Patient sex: M
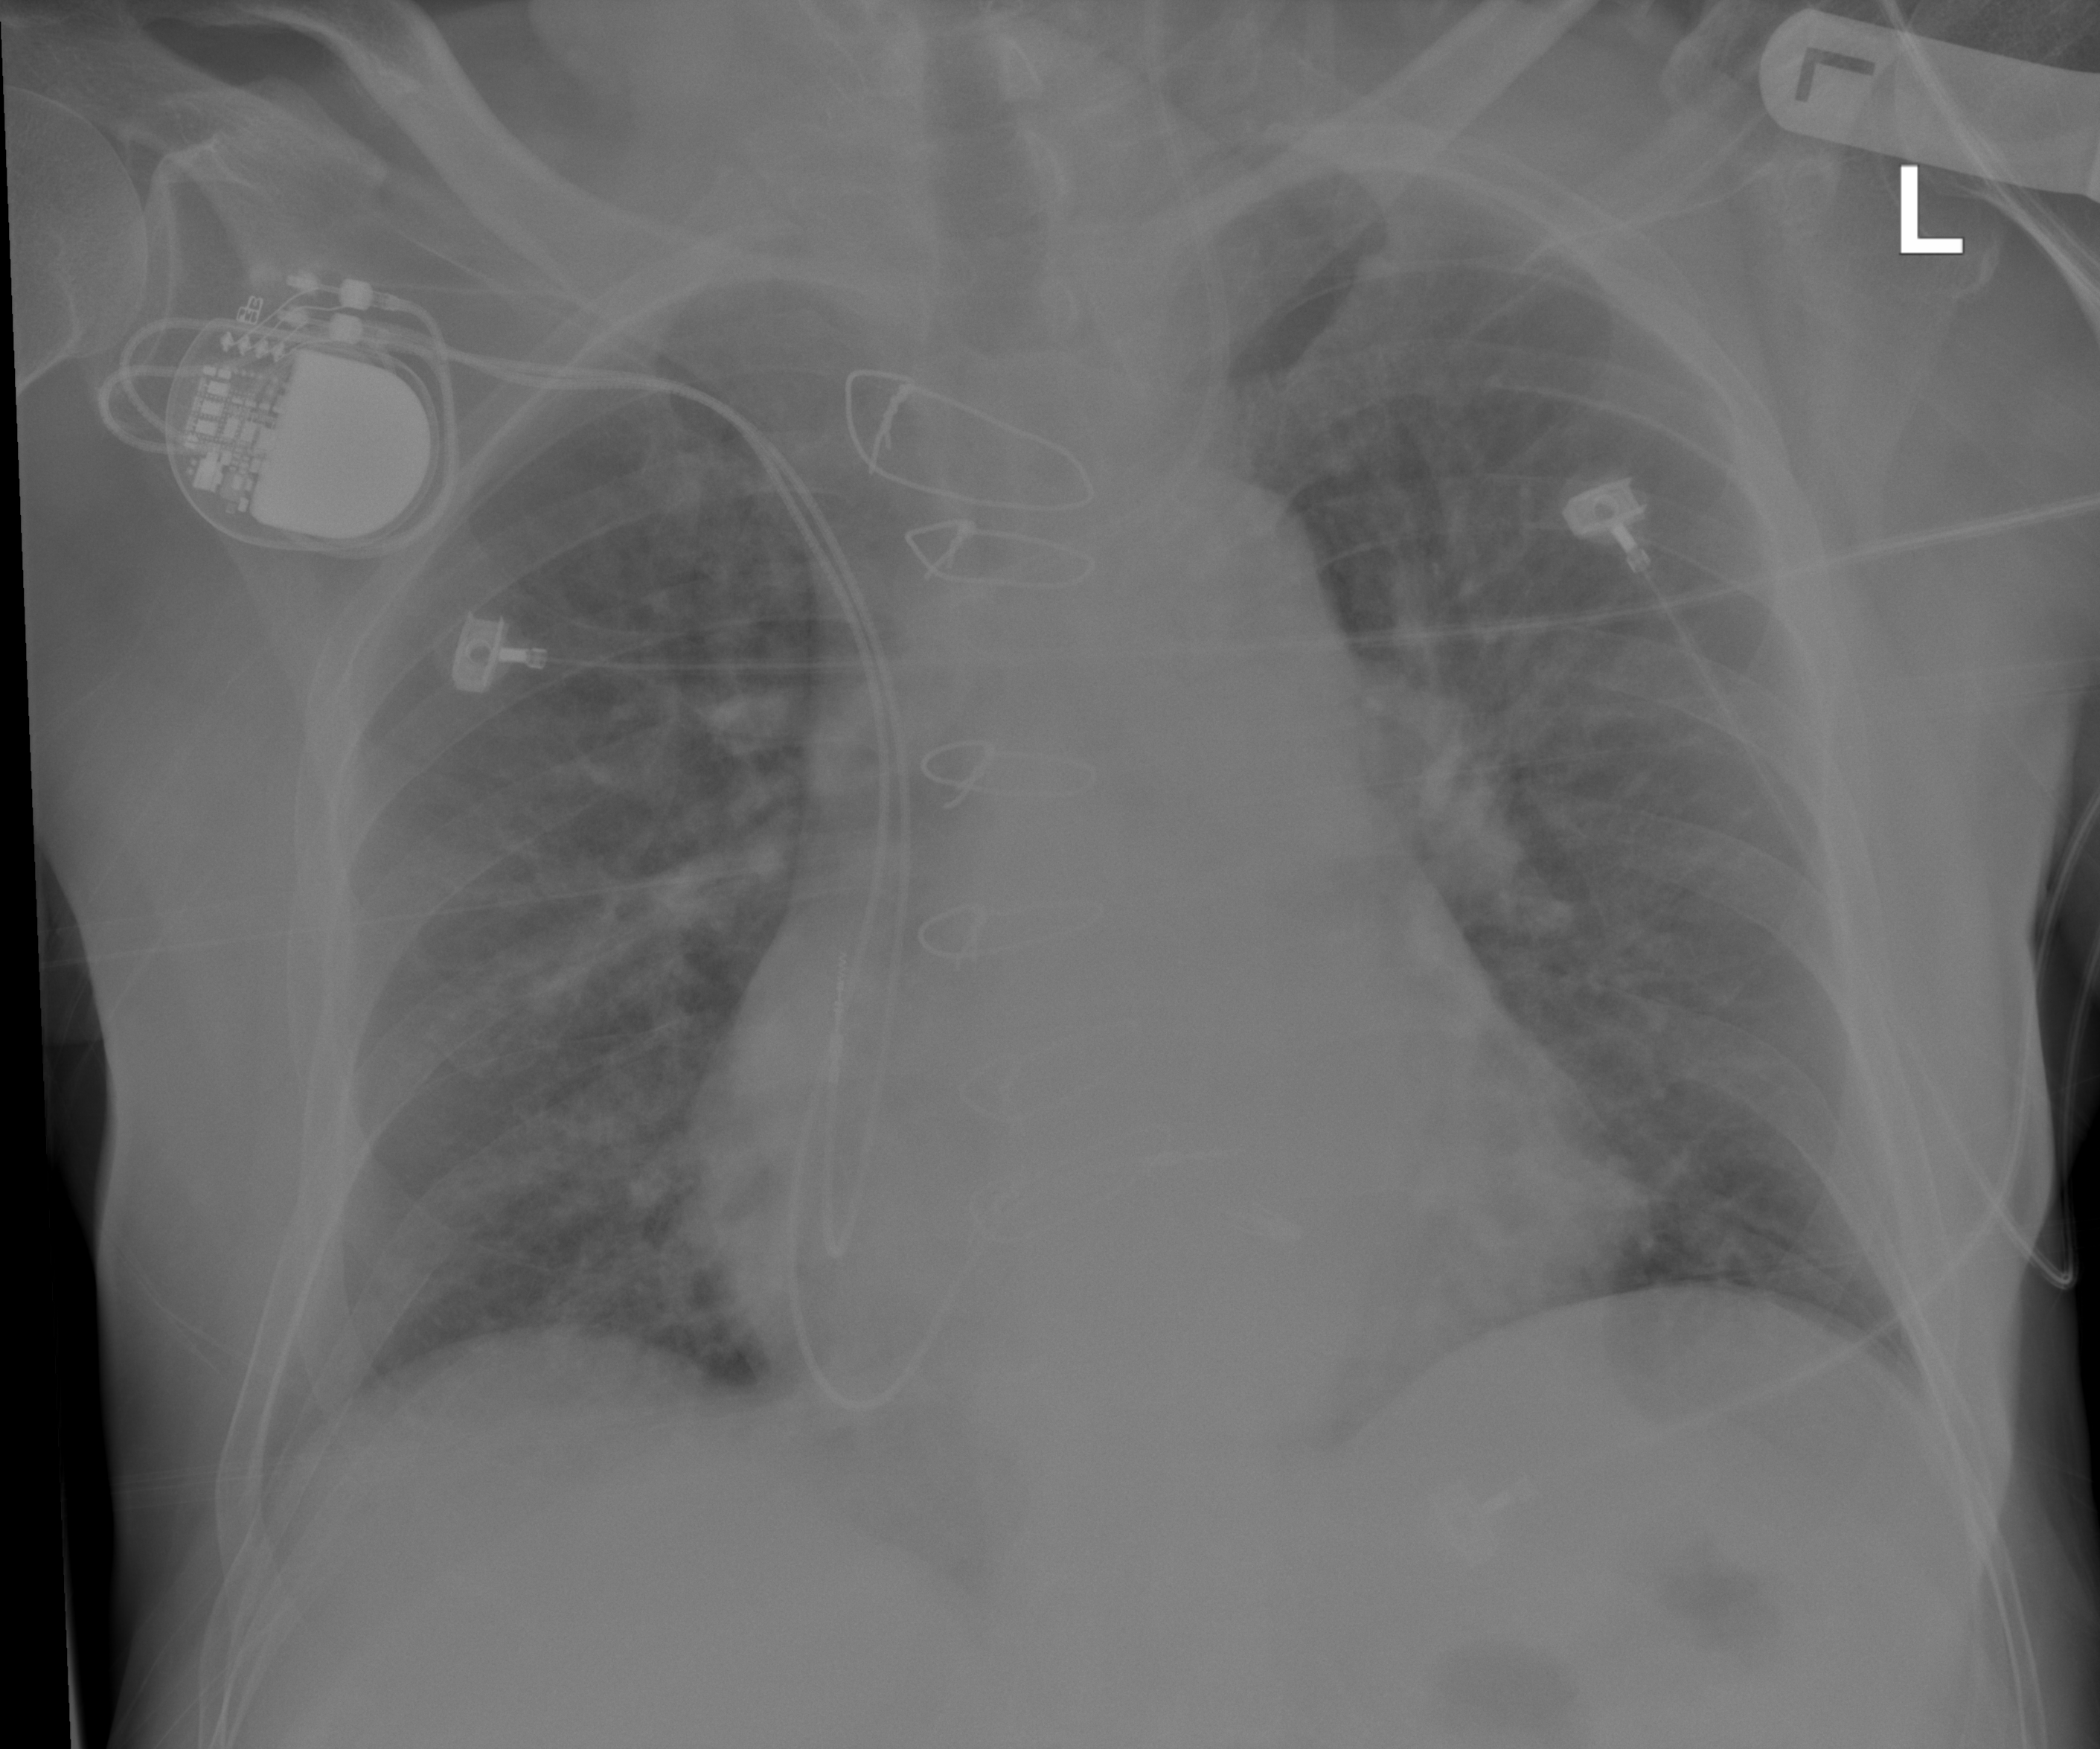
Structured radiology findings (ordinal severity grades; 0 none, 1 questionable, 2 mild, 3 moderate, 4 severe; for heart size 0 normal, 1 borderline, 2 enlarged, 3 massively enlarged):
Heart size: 2
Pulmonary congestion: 2
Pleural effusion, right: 0
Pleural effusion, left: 0
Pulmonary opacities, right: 2
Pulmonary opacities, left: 2
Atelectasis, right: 2
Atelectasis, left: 2